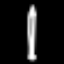
Label: pencil